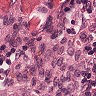
Metastatic tissue present: no